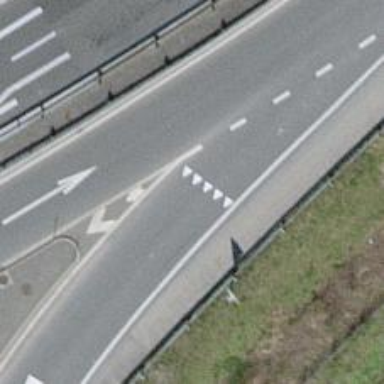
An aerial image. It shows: Road with "give way" sign.